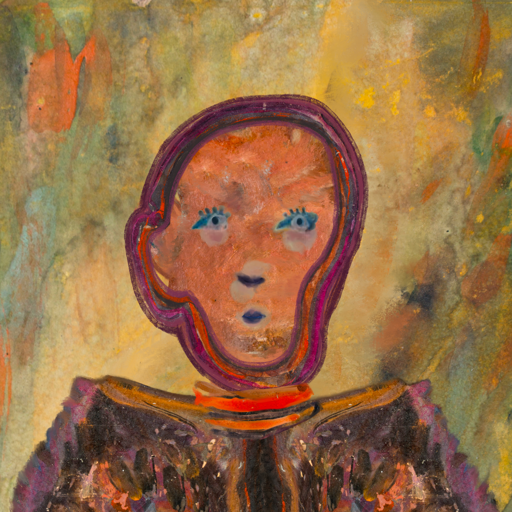
Background: Comrade, Head And Neck Front: Boggyland, Face Front: Hill_Girl, Bust: Gypsy_Queen, Hair Front: Hypocrite, Head Accessory: Blank, Second Necklace: Blank, Necklace: Experience, Baby: Blank